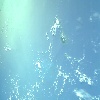
Label: water